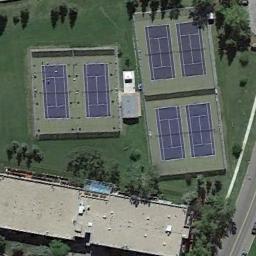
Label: tennis_court